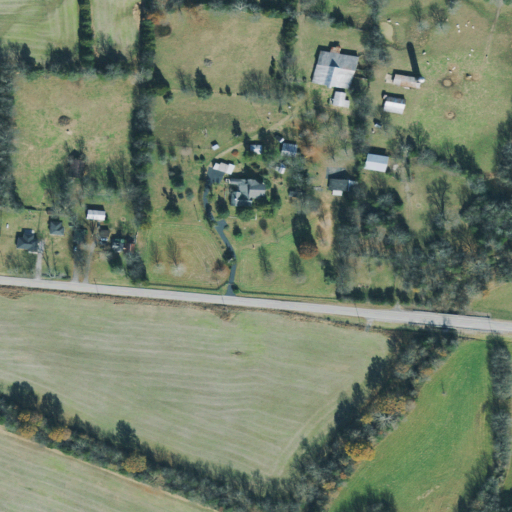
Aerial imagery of valley in Tennessee named Jacob Hollow containing pasture, cultivated crops, open development, mixed forest, low intensity development, and medium intensity development